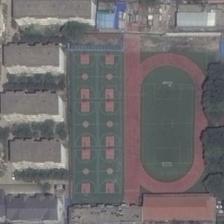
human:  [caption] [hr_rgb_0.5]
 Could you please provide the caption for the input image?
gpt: the rows of residential buildings are next to a large exercise yard, with a football field and several basketball courts inside .

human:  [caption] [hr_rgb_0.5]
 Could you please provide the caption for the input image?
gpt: a playground with six basketball fields next to it is surrounded by many trees and buildings .

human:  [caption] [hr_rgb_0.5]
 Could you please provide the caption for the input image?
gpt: many buildings and some green trees are around a playground with six basketball fields near it .

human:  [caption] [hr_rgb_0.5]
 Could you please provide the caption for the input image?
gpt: a playground with six basketball fields next to it is semisurrounded by many buildings .

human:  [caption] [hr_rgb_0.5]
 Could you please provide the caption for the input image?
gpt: a playground with six basketball fields next to it is semisurrounded by many buildings .